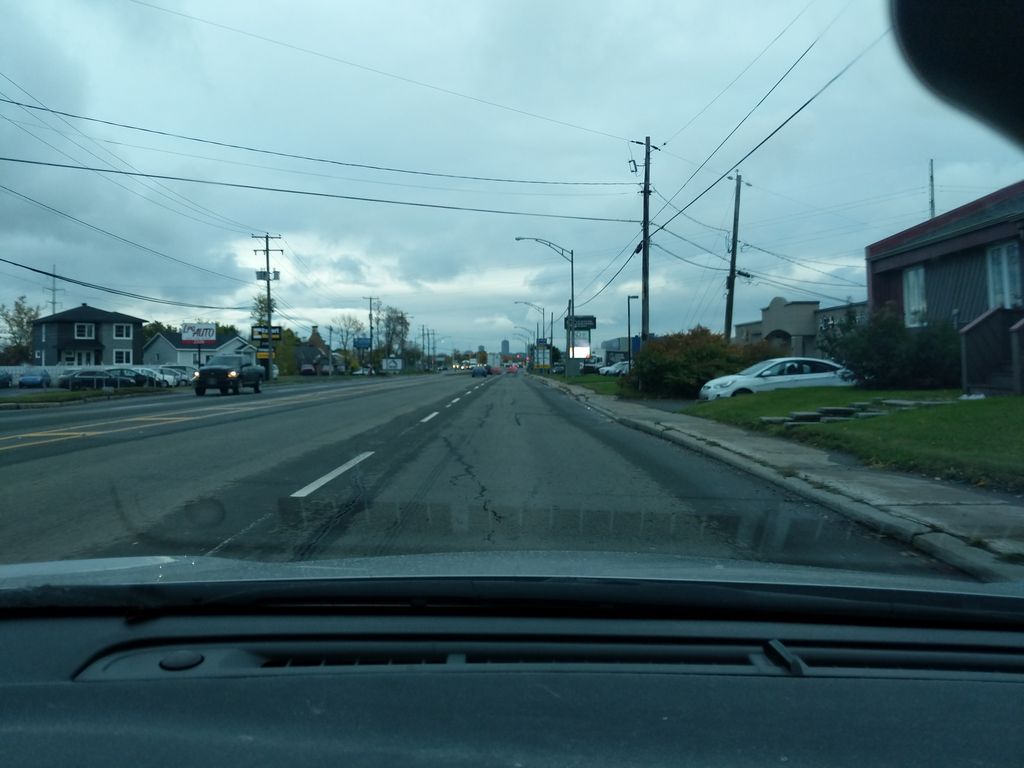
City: quebec_city